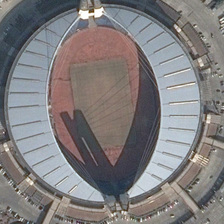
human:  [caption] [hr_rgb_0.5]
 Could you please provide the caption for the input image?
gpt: many cars and a circle road are around a circle stadium .

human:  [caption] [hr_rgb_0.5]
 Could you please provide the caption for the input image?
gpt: many cars and a circle road are around a circle stadium .

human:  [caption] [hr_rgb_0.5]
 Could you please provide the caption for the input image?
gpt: many cars and a circle road are around a circle stadium .

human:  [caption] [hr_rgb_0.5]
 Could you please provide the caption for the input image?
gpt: many cars and a circle road are around a circle stadium .

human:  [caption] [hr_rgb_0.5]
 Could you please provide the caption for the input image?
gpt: many cars and a circle road are around a circle stadium .